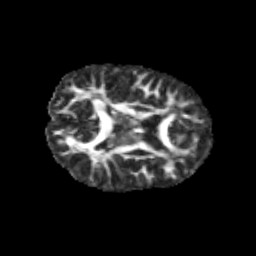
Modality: FA
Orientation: axial
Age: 10
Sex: male
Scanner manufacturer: siemens
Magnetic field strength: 3 T
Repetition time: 3.8 s
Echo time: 0.07 s